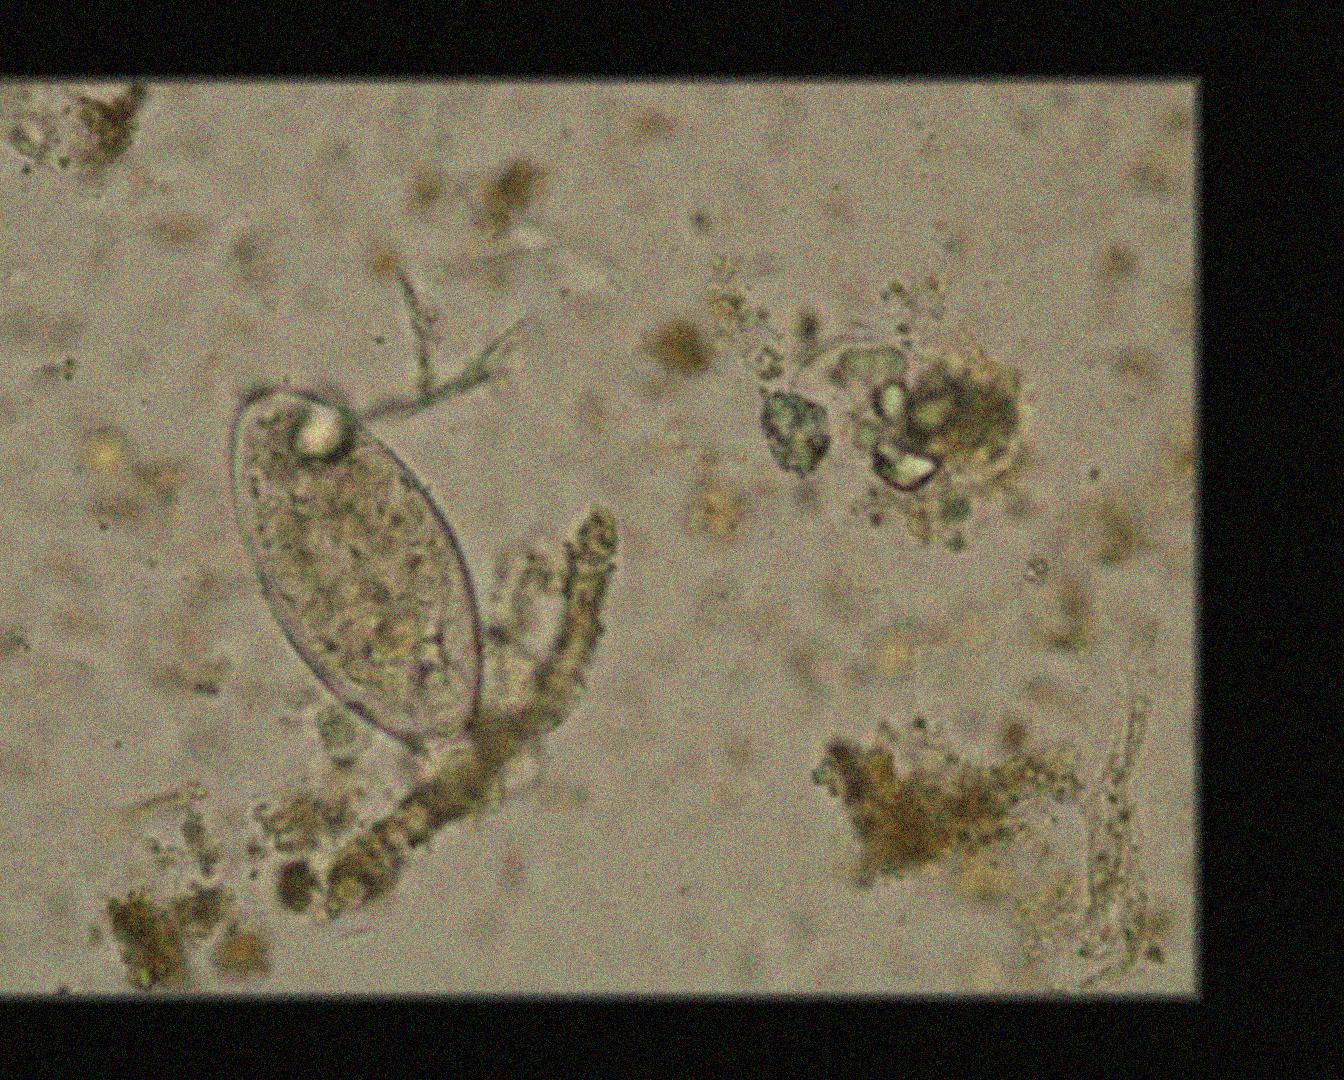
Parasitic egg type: Fasciolopsis buski